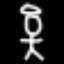
Label: angel